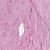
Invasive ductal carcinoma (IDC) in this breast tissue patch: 0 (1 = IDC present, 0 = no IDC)